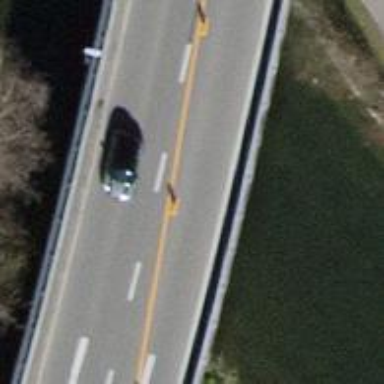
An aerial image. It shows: Bridge with asphalt surface on motorway link.